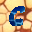
Label: 6